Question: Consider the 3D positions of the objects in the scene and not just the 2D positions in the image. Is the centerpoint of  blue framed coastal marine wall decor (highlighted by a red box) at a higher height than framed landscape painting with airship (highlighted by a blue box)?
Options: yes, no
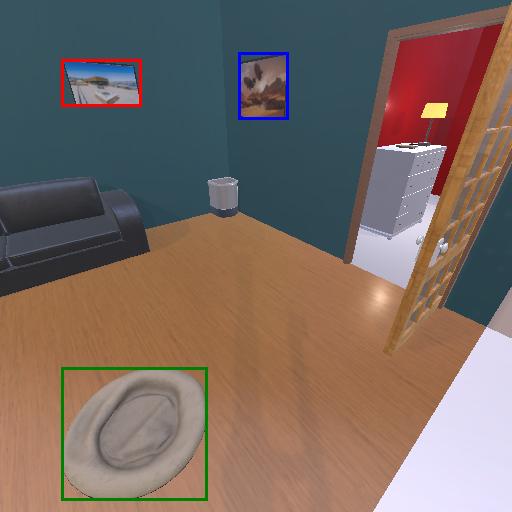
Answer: yes